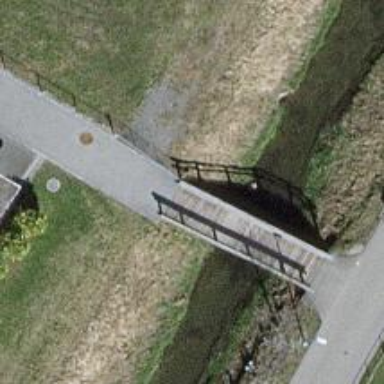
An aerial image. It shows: Residential road with paved bridge.